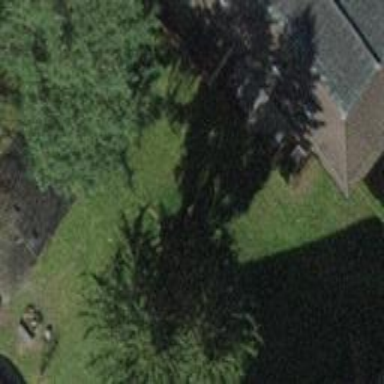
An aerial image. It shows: Urban tree with needleleaved evergreen leaves.